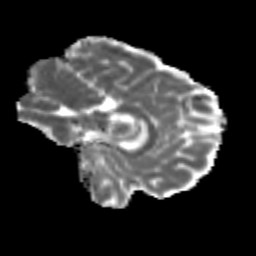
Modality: MD
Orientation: sagittal
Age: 23
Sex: female
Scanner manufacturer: siemens
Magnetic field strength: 3 T
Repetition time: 3.5 s
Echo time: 0.113 s